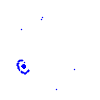
Particle: proton